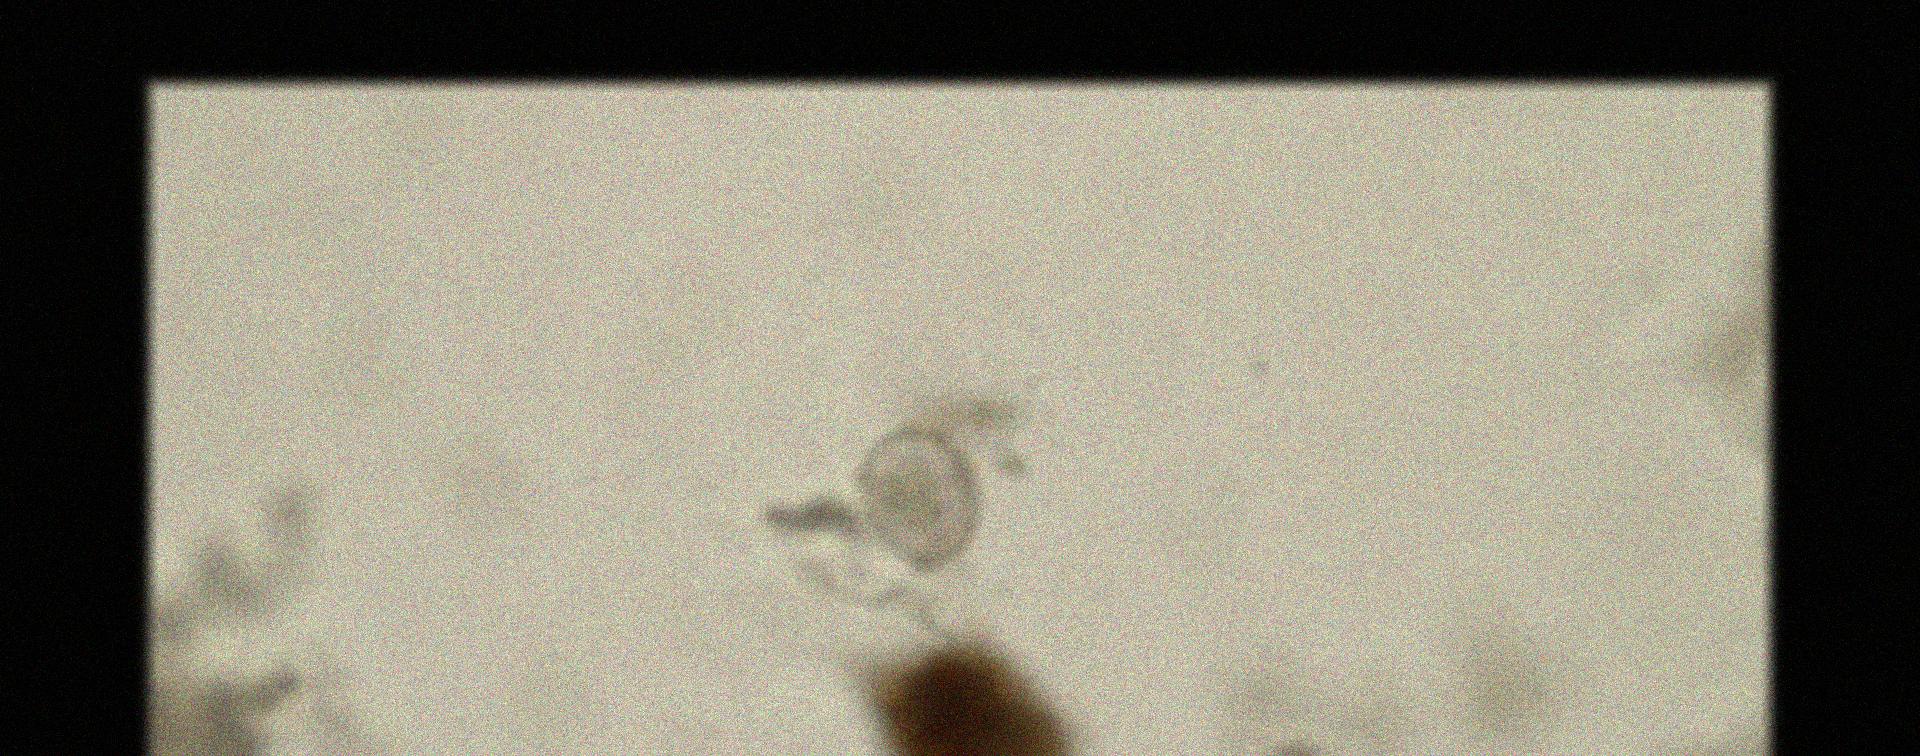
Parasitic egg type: Hymenolepis nana